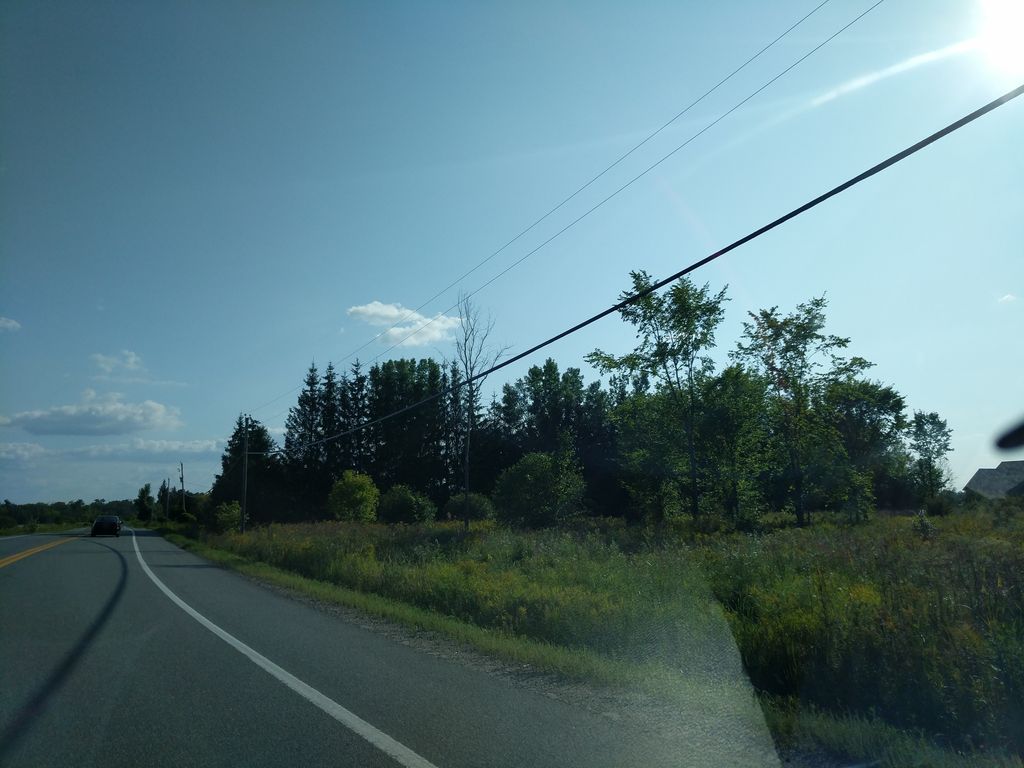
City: ottawa-gatineau